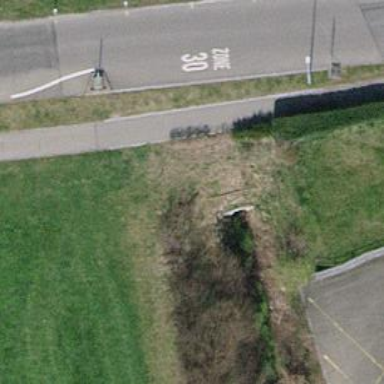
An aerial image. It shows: There is tunnel.